A 2-D grayscale encoding of one vibration snapshot from a rotor kit is shown. Diagnose the rotating machine from this image, choosing from: normal, misalignment, unbalance, looseness.
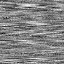
Answer: misalignment